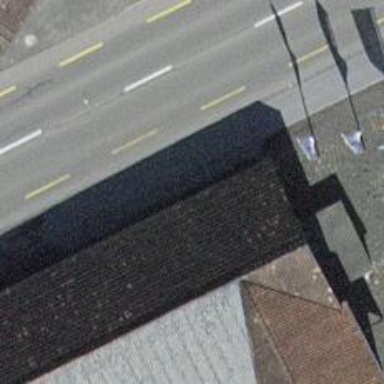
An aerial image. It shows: Bus stop with platform for public transport.